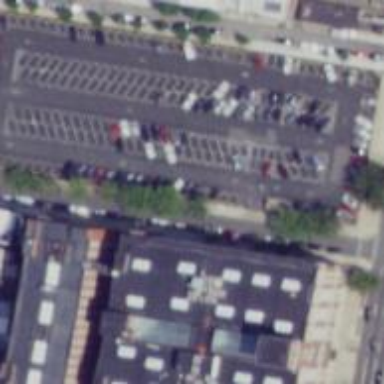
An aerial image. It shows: Parking area with surface.